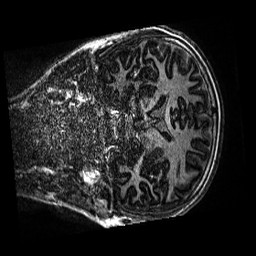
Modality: MP2RAGE
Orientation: coronal
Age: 12
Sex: male
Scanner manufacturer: siemens
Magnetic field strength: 3 T
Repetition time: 4 s
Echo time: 0.00299 s